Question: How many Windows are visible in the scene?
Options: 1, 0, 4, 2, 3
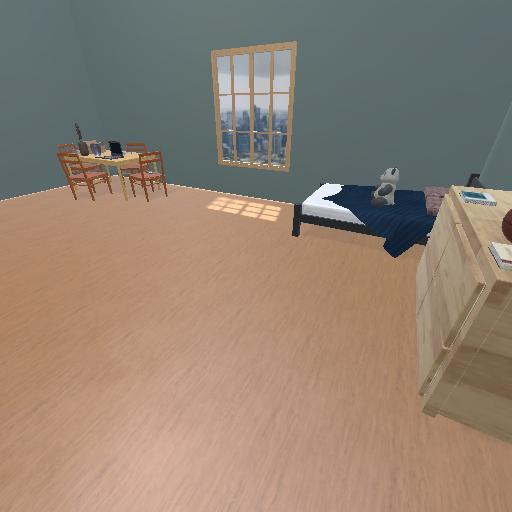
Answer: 1